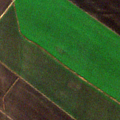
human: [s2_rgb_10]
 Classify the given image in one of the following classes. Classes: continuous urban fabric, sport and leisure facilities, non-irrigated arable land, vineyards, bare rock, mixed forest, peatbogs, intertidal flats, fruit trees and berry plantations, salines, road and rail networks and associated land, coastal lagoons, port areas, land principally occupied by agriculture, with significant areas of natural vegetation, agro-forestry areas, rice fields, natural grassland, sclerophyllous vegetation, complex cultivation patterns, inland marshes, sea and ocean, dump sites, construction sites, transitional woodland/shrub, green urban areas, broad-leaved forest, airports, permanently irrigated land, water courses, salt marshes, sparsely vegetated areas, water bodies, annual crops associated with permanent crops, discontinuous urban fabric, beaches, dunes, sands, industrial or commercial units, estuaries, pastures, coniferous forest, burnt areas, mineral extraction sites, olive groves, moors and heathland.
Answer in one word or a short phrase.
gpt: non-irrigated arable land